Question: I have created an app widget for my app. All works fine, the only problem is that when I show my app widget on the home screen and try to place the app widget in the left side of the home screen it doesn't place, but I am able to place it at top center, Middle center, bottom center. So why I am not able to move it to the left side. Can anyone help me to solve this out? I am sending my code along with the screenshots.
'''
<?xml version="1.0" encoding="utf-8"?>
<RelativeLayout xmlns:android="http://schemas.android.com/apk/res/android"
android:id="@+id/widget"
android:layout_width="wrap_content"
android:layout_height="wrap_content"
android:background="@drawable/appwidget_bg_clickable" >
<ImageView
android:id="@+id/backgroundImage"
android:layout_width="wrap_content"
android:layout_height="wrap_content"
android:layout_centerInParent="true"
android:contentDescription="@string/tracking_status_faq_imageview_text"
android:scaleType="fitXY" />
<LinearLayout
android:layout_width="wrap_content"
android:layout_height="wrap_content"
android:layout_centerInParent="true"
android:gravity="center_horizontal|center_vertical" >
<TextView
android:id="@+id/txt_date"
android:layout_width="wrap_content"
android:layout_height="wrap_content"
android:textColor="#5f5f5f"
android:textSize="14dp">
</TextView>
</LinearLayout>
'''
'''
public class Widget extends AppWidgetProvider implements Utilities
{
@Override
public void onUpdate(Context context, AppWidgetManager appWidgetManager, int[] appWidgetIds)
{
// Read data from register before updating the widget
CycleManager.getSingletonObject().readHistoryDateFromFile(context);
// To prevent any ANR timeouts, we perform the update in a service
context.startService(new Intent(context, UpdateService.class));
}
public static class UpdateService extends Service
{
@Override
public void onStart(Intent intent, int startId)
{
// Build the widget update for today
RemoteViews updateViews = getValueFromCycleManager(this);
// Push update for this widget to the home screen
ComponentName thisWidget = new ComponentName(this, Widget.class);
AppWidgetManager manager = AppWidgetManager.getInstance(this);
manager.updateAppWidget(thisWidget, updateViews);
}
@Override
public IBinder onBind(Intent arg0){
// TODO Auto-generated method stub
return null;
}
public RemoteViews getValueFromCycleManager(Context context)
{
// create instance of calendar instance
Calendar calInstance = Calendar.getInstance();
calInstance.set(Calendar.HOUR_OF_DAY, DEFAULT_TIME_OF_DATE);
calInstance.set(Calendar.MINUTE, DEFAULT_TIME_OF_DATE);
calInstance.set(Calendar.SECOND, DEFAULT_TIME_OF_DATE);
calInstance.set(Calendar.MILLISECOND, DEFAULT_TIME_OF_DATE);
SimpleDateFormat dateformat = new SimpleDateFormat("dd");
RemoteViews remoteViews = null;
remoteViews = new RemoteViews(context.getPackageName(), R.layout.widget_layout);
// set current date to the widgets
remoteViews.setTextViewText(R.id.txt_date, dateformat.format(new Date()));
// set status message in the widget on current date
int enStage = CycleManager.getSingletonObject().getCycleStage(calInstance.getTime());
switch (enStage)
{
case enSTAGE_NONE:
remoteViews.setImageViewResource(R.id.backgroundImage, R.drawable.but_active);
break;
case enSTAGE_START:
remoteViews.setImageViewResource(R.id.backgroundImage, R.drawable.but_cycle);
break;
case enSTAGE_FLOW:
remoteViews.setImageViewResource(R.id.backgroundImage, R.drawable.but_cycle);
break;
case enSTAGE_SAFE:
remoteViews.setImageViewResource(R.id.backgroundImage, R.drawable.but_safe);
break;
case enSTAGE_UNSAFE:
remoteViews.setImageViewResource(R.id.backgroundImage, R.drawable.but_unsafe);
break;
case enSTAGE_FERTILE:
remoteViews.setImageViewResource(R.id.backgroundImage, R.drawable.but_fertile);
break;
default:
break;
}
// When user clicks on widget, launch to Application Main page
Intent defineIntent = new Intent(context, SplashActivity.class);
PendingIntent pendingIntent = PendingIntent.getActivity(context, 0 /* no requestCode */, defineIntent, 0 /* no flags */);
remoteViews.setOnClickPendingIntent(R.id.widget, pendingIntent);
return remoteViews;
}
}
}
'''

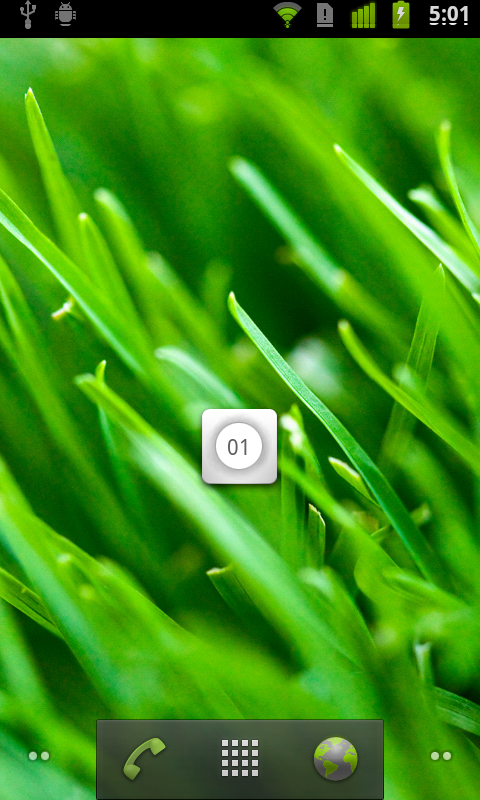
Answer: Try reducing the android:minWidth to 56dp.
You are telling the widget to take up a width of at least 272dp on the screen.
If you only need a 1x1 cell, it is really enough to make 'android:minHeight="40dp"' and 'android:minWidth="40dp"'
Look here for more information:
<URL>